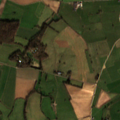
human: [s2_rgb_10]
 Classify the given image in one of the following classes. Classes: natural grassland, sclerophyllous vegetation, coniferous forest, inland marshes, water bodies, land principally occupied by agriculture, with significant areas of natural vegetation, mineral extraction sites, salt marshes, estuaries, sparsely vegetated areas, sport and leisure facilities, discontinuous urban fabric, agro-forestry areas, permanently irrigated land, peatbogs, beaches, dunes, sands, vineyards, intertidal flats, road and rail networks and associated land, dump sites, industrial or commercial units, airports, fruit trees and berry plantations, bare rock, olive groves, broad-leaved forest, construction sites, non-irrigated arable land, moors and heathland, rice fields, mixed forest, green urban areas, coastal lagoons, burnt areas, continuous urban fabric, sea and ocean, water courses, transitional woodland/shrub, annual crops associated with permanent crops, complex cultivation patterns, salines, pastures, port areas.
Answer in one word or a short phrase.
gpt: non-irrigated arable land, pastures, complex cultivation patterns, land principally occupied by agriculture, with significant areas of natural vegetation, broad-leaved forest